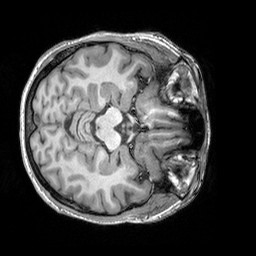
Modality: T1w
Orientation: axial
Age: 44
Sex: female
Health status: healthy
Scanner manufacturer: siemens
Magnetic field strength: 3 T
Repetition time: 2.3 s
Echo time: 0.00303 s